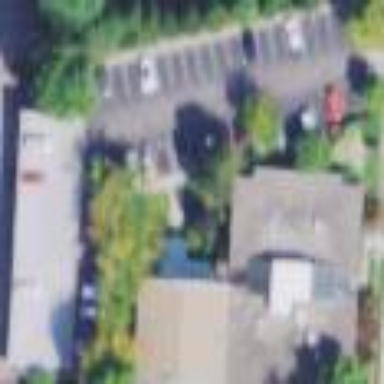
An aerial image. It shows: Parking area enclosed by wall.